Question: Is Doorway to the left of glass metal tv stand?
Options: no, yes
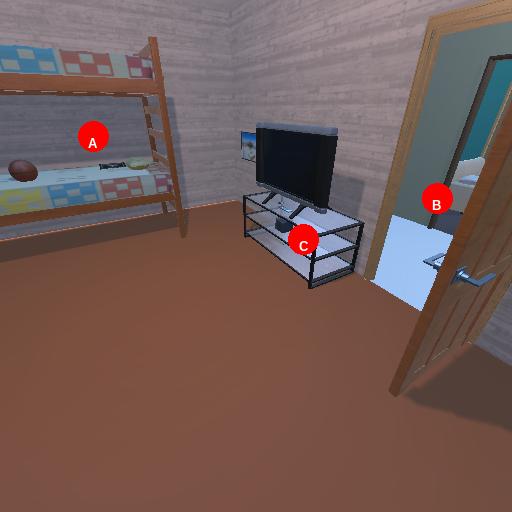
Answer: no